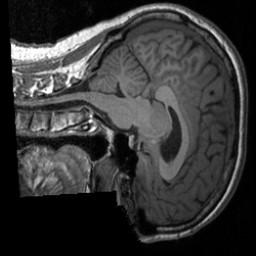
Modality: T1w
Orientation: sagittal
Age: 24
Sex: male
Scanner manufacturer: siemens
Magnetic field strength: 3 T
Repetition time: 1.9 s
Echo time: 0.00226 s